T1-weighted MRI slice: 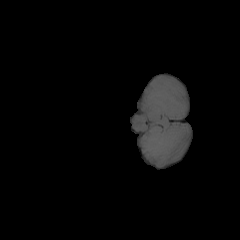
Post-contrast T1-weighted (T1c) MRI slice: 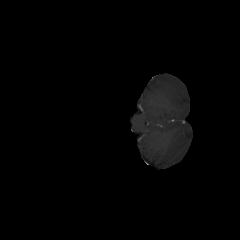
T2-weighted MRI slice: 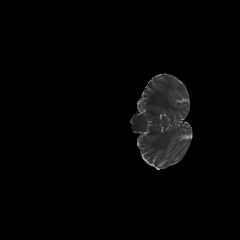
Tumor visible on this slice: no